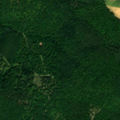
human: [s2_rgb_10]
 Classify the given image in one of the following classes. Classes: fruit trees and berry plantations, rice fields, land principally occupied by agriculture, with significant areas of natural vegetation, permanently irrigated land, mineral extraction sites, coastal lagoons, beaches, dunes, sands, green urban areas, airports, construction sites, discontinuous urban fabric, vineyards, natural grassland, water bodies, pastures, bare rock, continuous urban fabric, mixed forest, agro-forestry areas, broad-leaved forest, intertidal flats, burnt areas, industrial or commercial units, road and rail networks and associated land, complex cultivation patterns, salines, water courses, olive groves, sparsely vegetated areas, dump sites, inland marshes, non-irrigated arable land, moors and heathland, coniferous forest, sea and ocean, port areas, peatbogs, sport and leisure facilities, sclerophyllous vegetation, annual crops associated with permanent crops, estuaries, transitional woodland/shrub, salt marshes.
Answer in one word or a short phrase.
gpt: non-irrigated arable land, broad-leaved forest